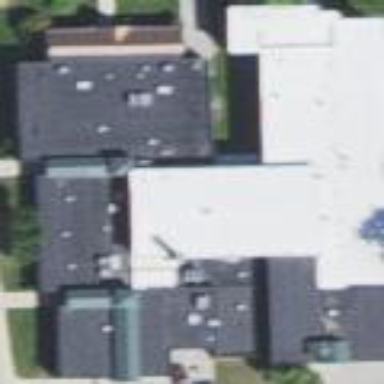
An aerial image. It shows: School building.